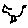
Label: bird